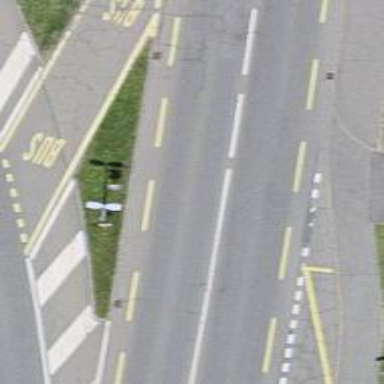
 with designated cycle lane on both sides."